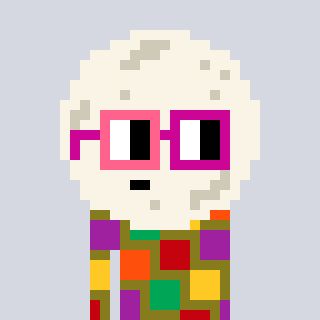
a pixel art character with square pink and red glasses, a moon-shaped head and a gunk-colored body on a cool background